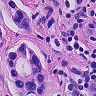
Metastatic tissue present: yes